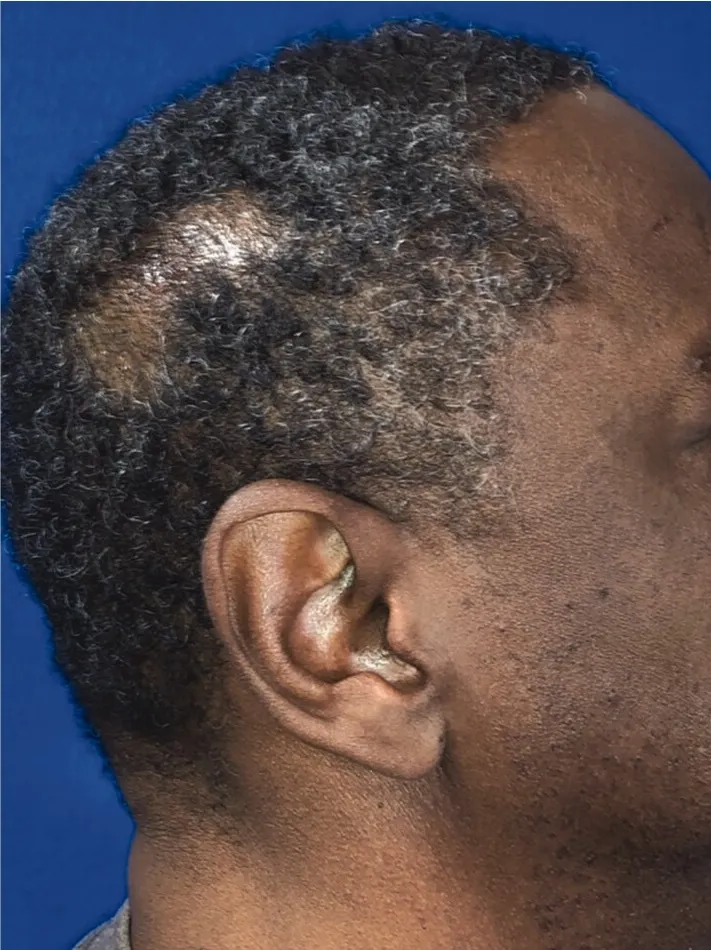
Close-up view of Figure 1.
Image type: medical_photograph (other_medical_photograph)